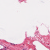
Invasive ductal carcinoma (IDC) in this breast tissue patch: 0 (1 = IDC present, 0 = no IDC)